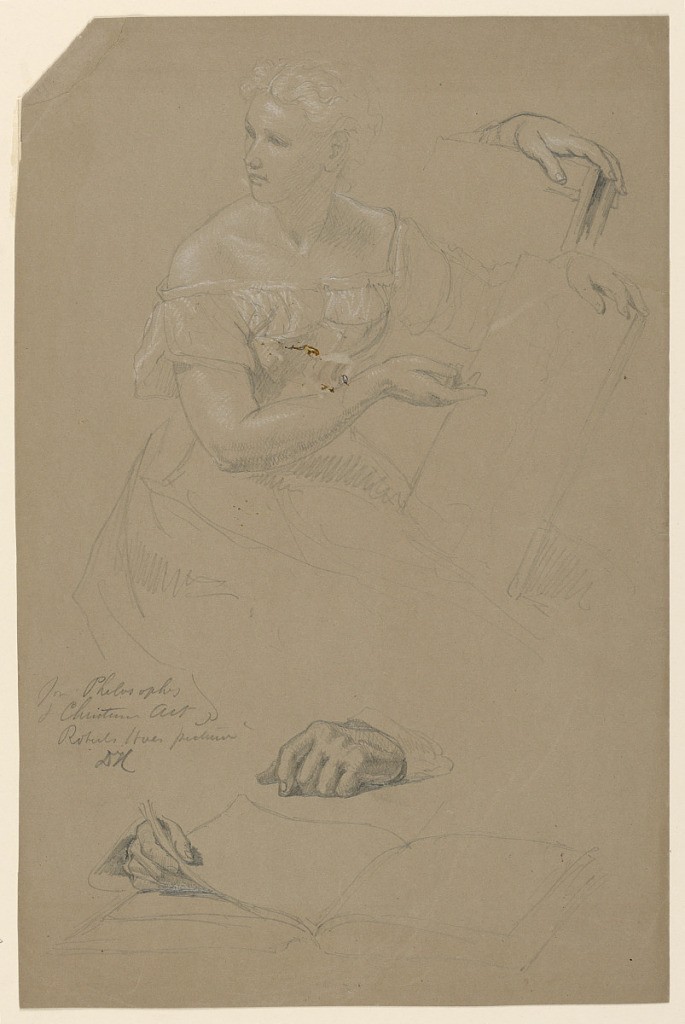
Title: Study of Woman for "Philosophy and Christian Art"
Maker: Daniel Huntington, American, 1816–1906
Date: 1868
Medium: Graphite, white chalk on brown wove paper
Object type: Drawing
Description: Woman seated facing frontally, her head turned to the left, her left arm on a book or tablet, her right hand pointing to it. Below, two hands and an open book. Verso: Bust of a woman.